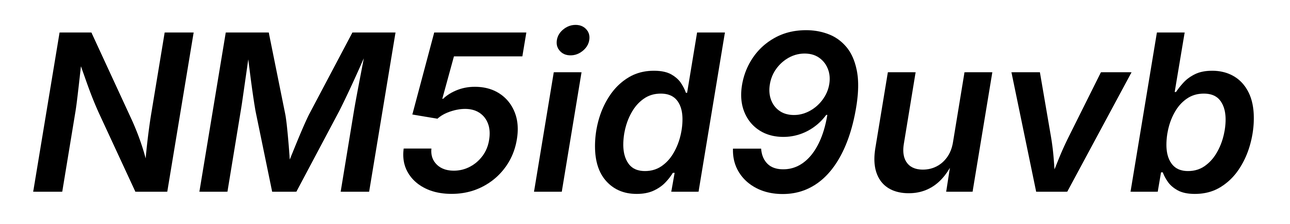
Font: Inter-Italic_SemiBold_Italic